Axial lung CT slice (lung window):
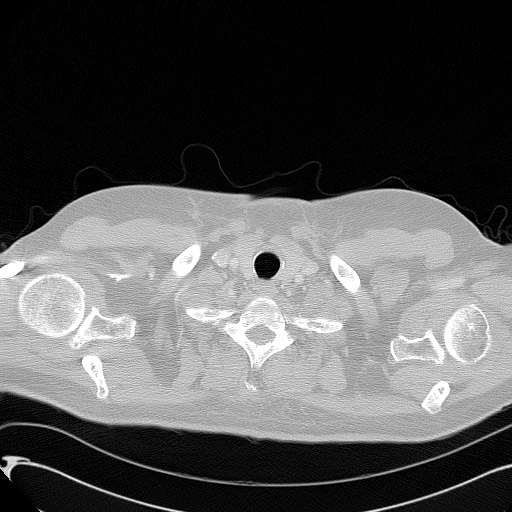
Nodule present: no